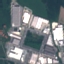
Label: Industrial